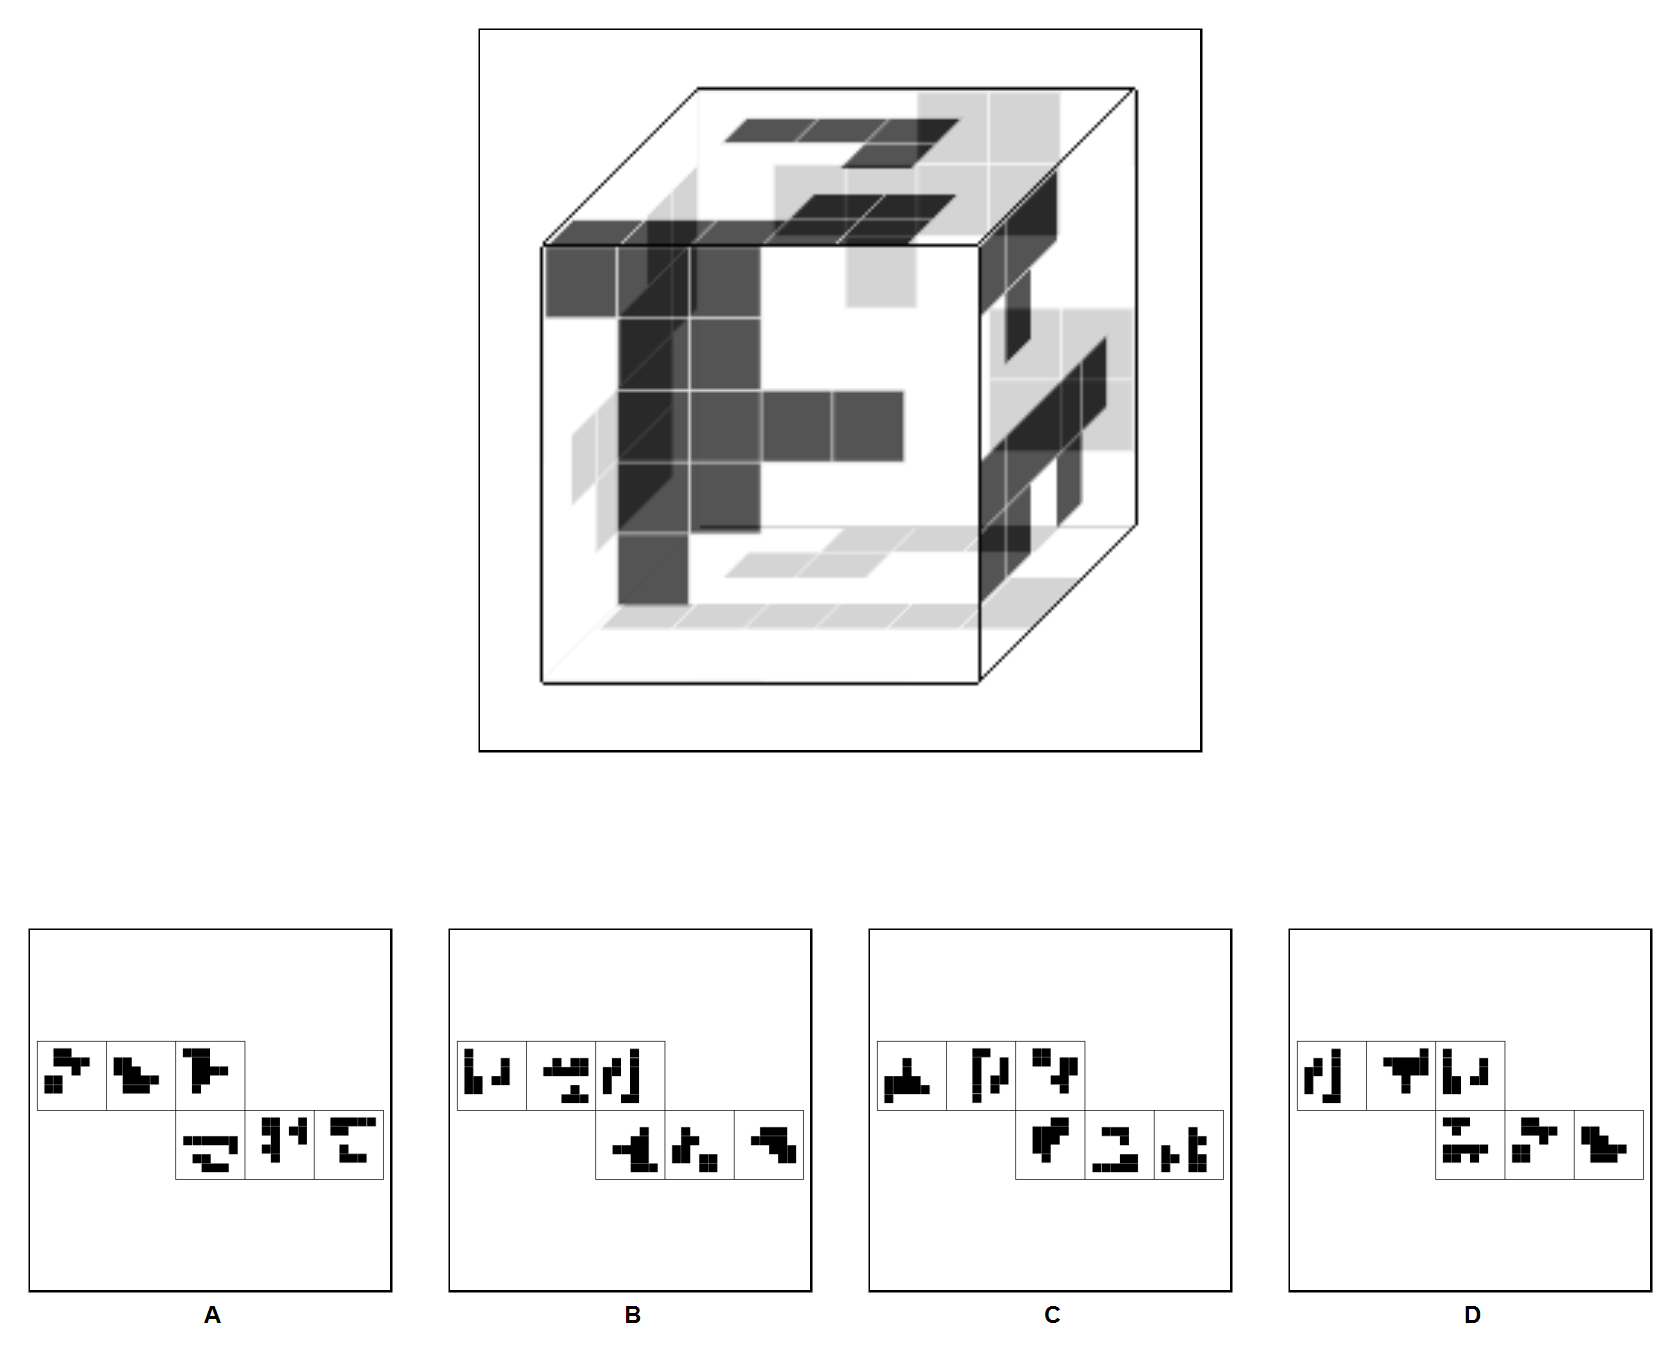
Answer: B